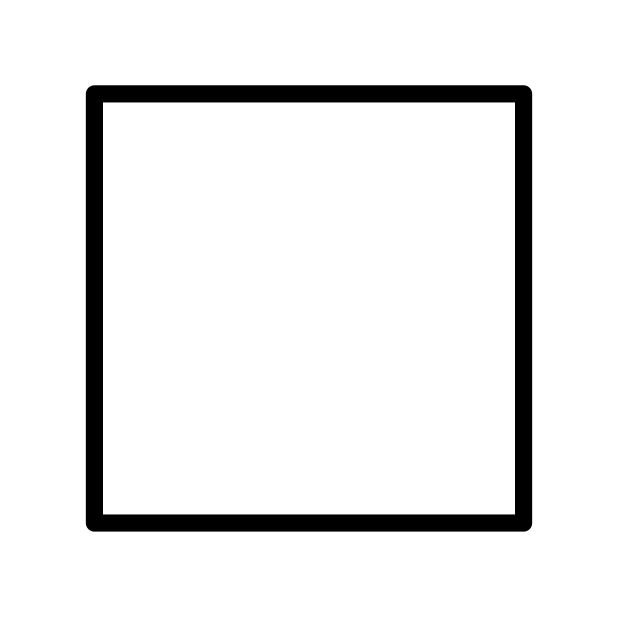
white large square